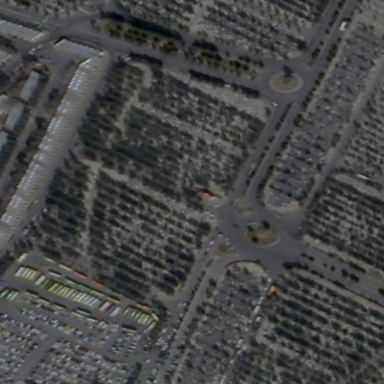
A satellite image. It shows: Cemetery.